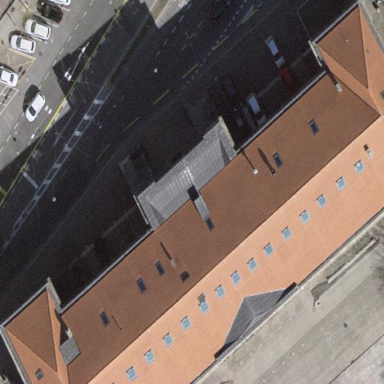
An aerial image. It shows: Building that serves as library.